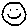
Label: smiley face